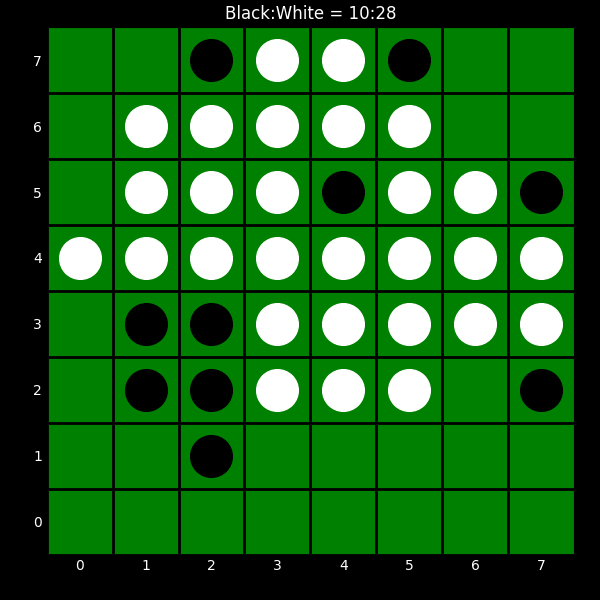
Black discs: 10
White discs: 28